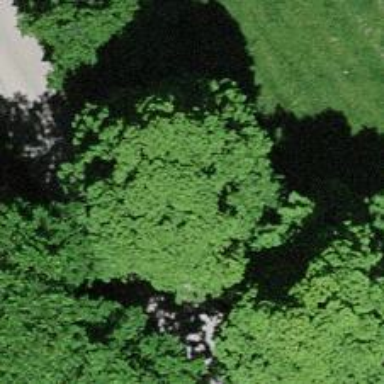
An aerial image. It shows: Beautiful tree in nature.